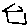
Label: house